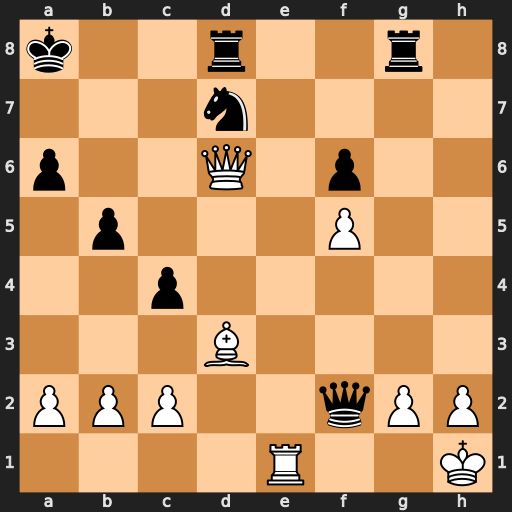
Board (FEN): k2r2r1/3n4/p2Q1p2/1p3P2/2p5/3B4/PPP2qPP/4R2K
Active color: w
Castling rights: -
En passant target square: -
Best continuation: Be4+ Ka7 Qc7#